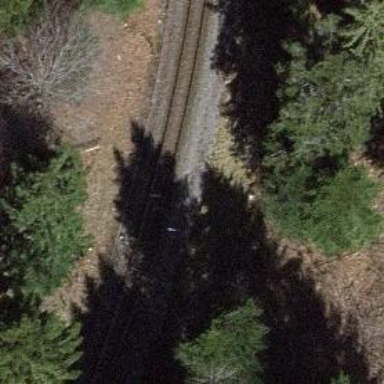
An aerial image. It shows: Narrow gauge railway with electrified contact lines.